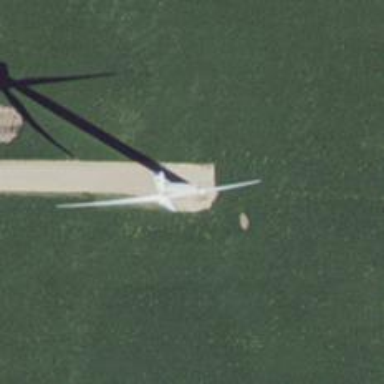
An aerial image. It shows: Wind generator in the form of horizontal axis wind turbine.